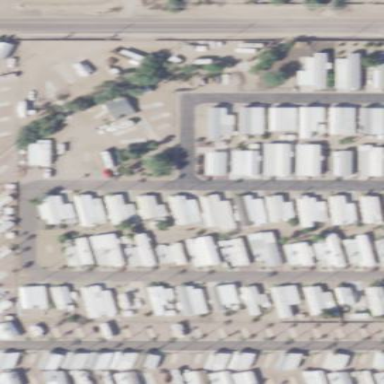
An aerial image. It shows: Mobile residential area.